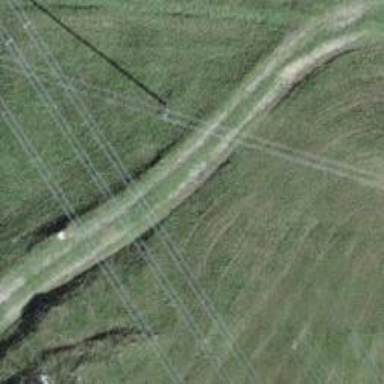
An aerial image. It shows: Track road with grade3 tracktype.